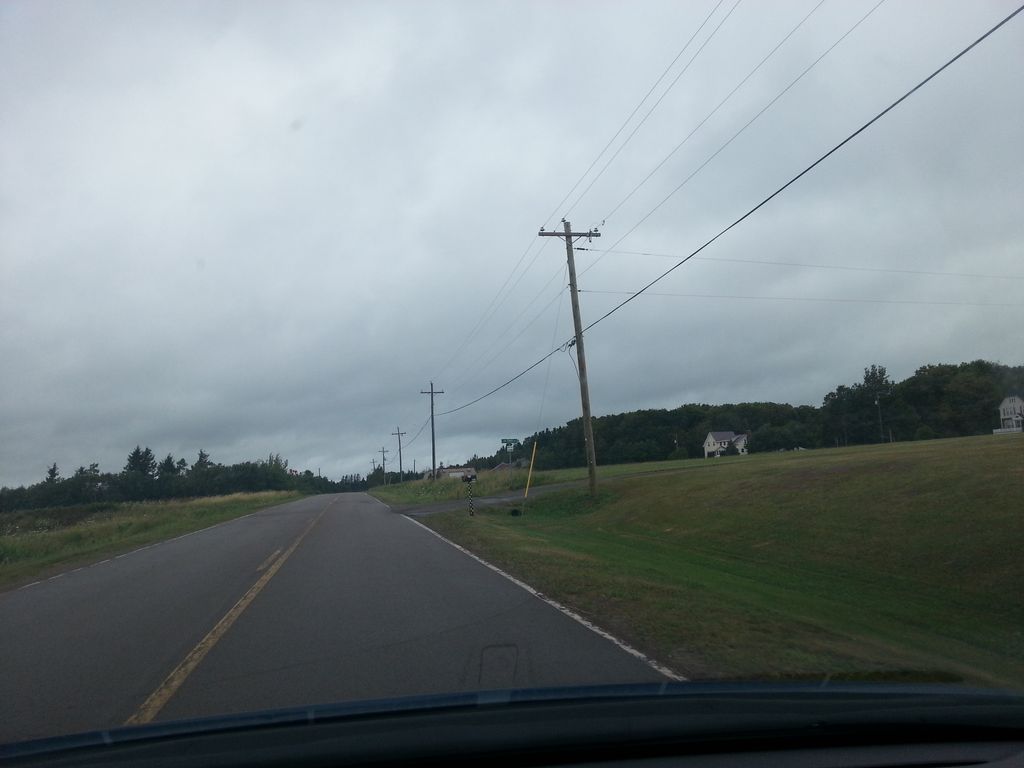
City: charlottetown